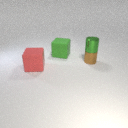
large red rubber cube to the left of large green rubber cube